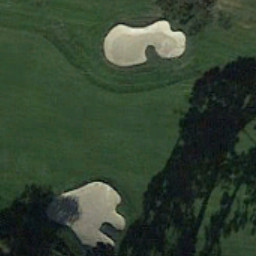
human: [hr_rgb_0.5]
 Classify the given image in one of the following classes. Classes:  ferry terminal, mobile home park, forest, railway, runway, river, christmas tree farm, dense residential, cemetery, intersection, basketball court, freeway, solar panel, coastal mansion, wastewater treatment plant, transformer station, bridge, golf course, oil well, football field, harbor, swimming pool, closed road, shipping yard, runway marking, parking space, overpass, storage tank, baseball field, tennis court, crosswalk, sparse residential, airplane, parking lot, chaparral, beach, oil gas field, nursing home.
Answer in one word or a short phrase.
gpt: golf course